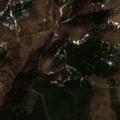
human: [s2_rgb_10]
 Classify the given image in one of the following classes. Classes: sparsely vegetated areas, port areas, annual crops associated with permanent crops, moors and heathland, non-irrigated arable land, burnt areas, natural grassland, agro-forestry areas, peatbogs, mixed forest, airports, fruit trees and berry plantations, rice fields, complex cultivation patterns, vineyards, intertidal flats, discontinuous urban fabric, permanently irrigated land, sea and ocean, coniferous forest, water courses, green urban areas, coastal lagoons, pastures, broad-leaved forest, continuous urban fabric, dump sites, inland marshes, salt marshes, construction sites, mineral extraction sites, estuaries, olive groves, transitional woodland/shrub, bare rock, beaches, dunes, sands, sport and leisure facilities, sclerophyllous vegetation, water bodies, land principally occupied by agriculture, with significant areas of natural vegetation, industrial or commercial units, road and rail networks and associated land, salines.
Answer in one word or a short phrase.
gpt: coniferous forest, mixed forest, natural grassland, transitional woodland/shrub